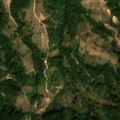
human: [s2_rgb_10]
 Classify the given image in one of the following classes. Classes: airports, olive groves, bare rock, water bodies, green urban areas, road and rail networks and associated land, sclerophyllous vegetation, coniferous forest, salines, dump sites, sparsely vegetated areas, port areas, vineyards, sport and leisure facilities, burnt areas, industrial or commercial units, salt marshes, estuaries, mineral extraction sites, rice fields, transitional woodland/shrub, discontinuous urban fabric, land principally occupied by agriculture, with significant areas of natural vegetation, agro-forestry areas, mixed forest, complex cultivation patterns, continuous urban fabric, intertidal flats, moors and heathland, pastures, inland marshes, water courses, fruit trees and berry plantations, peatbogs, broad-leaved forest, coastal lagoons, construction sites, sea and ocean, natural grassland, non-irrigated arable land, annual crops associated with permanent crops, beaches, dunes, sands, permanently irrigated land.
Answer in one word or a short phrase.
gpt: complex cultivation patterns, land principally occupied by agriculture, with significant areas of natural vegetation, broad-leaved forest, transitional woodland/shrub